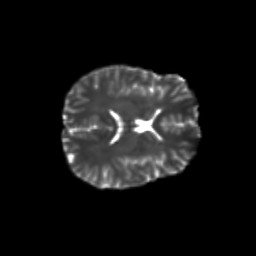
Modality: T2w
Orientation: axial
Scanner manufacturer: siemens
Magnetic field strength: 3 T
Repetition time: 9.2 s
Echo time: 0.084 s